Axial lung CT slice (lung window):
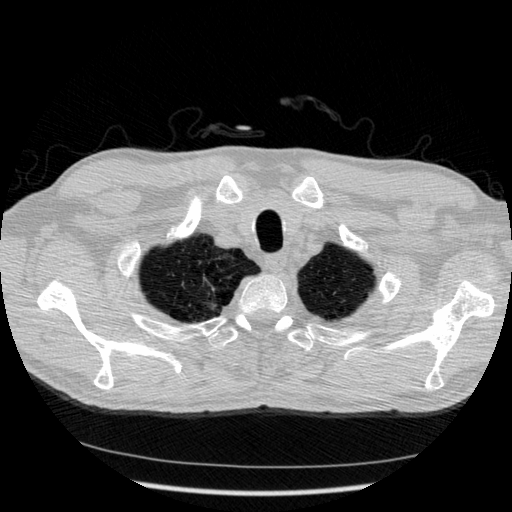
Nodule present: no